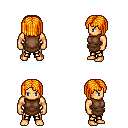
a pixel art fantasy rpg character, male body template, human, tanned skin, brown tunic, gold greaves, light blonde pageboy hairstyle, four views (front, back, left, right), 2x2 character sprite sheet, small pixel art, hard edges, no anti-aliasing